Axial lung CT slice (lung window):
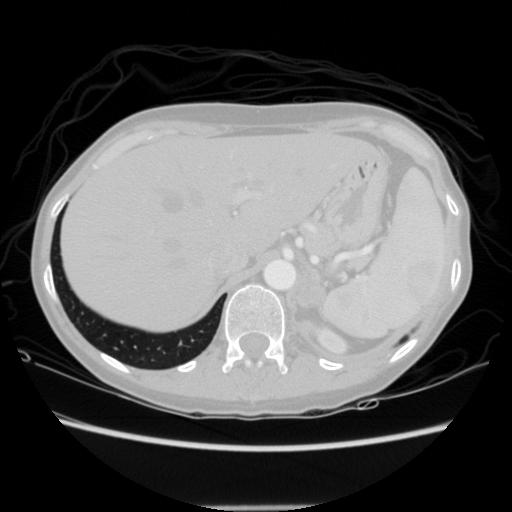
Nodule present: no